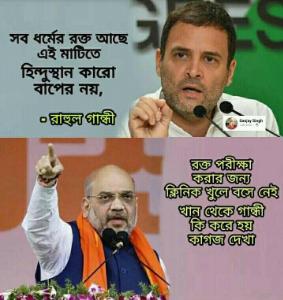
Text: সব ধর্মের রক্ত আছে এই মাটিতে হিন্দুস্থান কারো বাপের নয় রাহুল গান্ধী রক্ত পরীক্ষা করার জন্য ক্লিনিক খুলে বসে নেই খান থেকে গান্ধী কী করে হয় কাগজ দেখা
Label: Hate
Hate category: Political
Targeted group: Organization